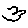
Label: cloud